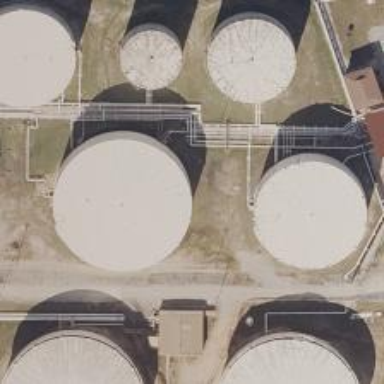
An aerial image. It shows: Storage tank which is man-made and housed in building.